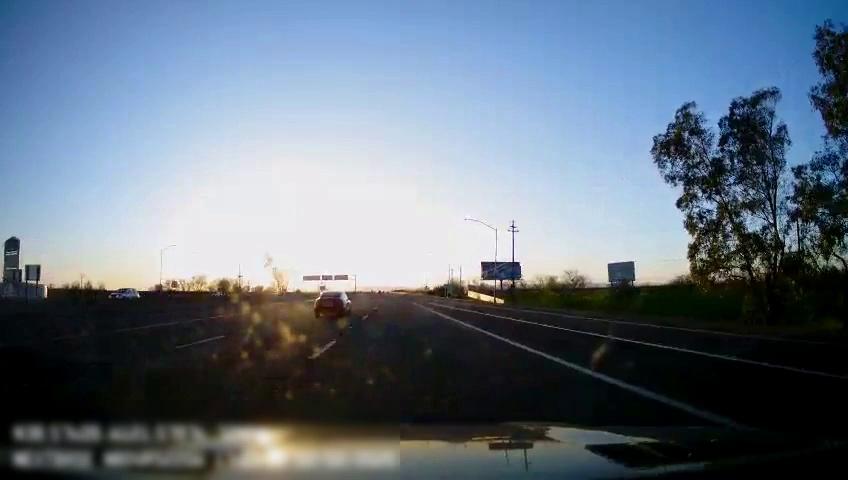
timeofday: Day
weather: Sunny
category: Drivable Space
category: Vehicles | Car
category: Vehicles | SUV
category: Lanes | Alternate Lane
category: Lanes | Current Lane
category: Lanes | Current Lane
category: Lanes | Current Lane
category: Lanes | Current Lane
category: Lanes | Alternate Lane